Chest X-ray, PA view. Patient: 50 years old, sex M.
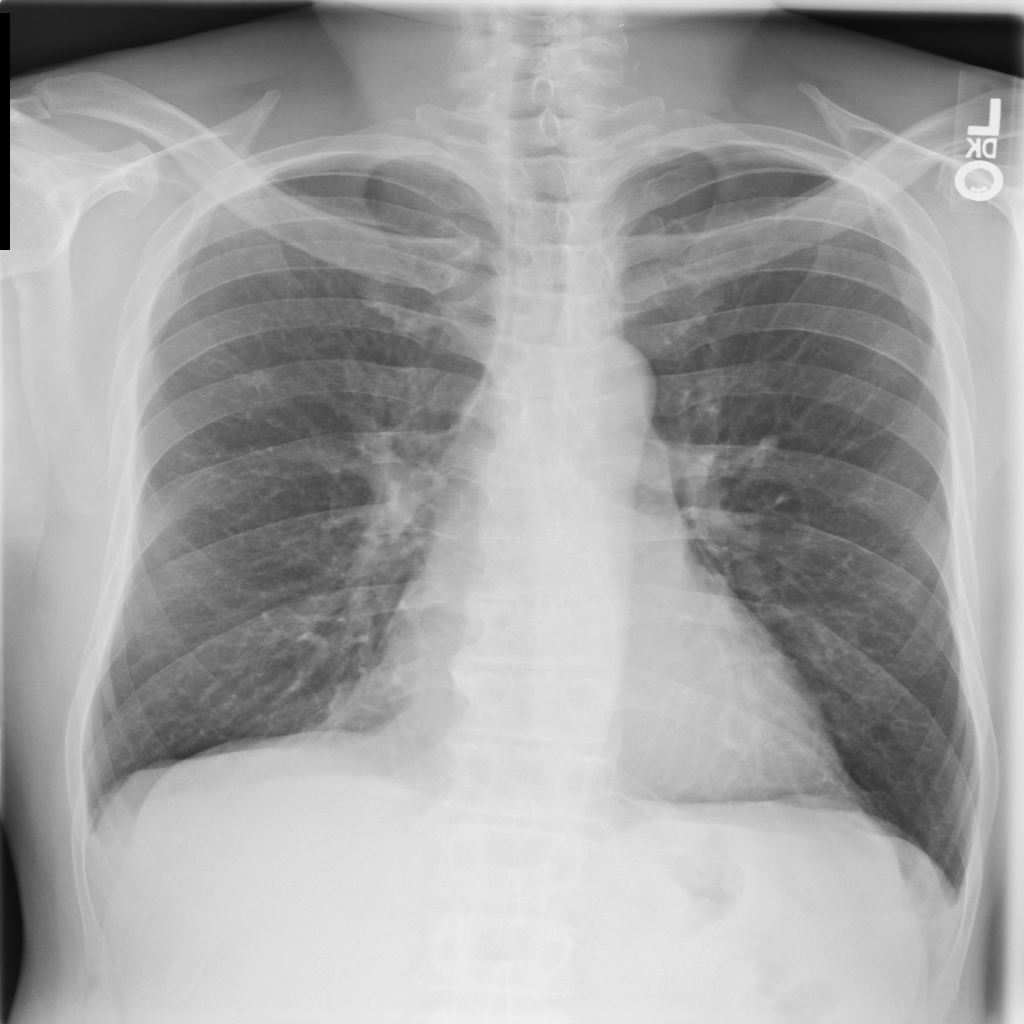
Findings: Cardiomegaly, Emphysema